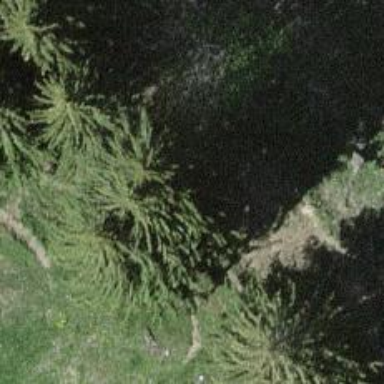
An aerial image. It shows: Evergreen tree with needle-leaved leaves.